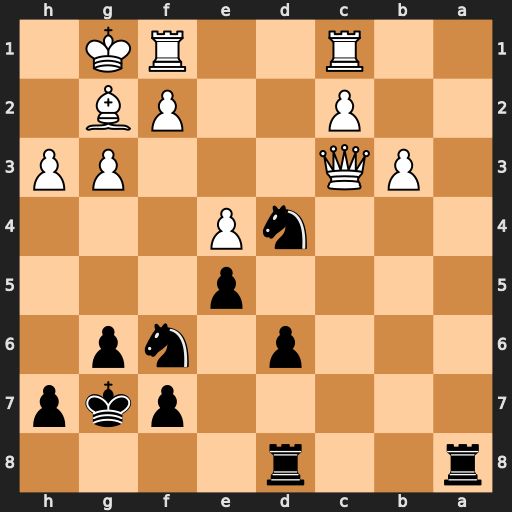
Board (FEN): r2r4/5pkp/3p1np1/4p3/3nP3/1PQ3PP/2P2PB1/2R2RK1
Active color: b
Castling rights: -
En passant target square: -
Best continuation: Ne2+ Kh2 Nxc3